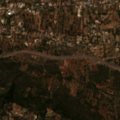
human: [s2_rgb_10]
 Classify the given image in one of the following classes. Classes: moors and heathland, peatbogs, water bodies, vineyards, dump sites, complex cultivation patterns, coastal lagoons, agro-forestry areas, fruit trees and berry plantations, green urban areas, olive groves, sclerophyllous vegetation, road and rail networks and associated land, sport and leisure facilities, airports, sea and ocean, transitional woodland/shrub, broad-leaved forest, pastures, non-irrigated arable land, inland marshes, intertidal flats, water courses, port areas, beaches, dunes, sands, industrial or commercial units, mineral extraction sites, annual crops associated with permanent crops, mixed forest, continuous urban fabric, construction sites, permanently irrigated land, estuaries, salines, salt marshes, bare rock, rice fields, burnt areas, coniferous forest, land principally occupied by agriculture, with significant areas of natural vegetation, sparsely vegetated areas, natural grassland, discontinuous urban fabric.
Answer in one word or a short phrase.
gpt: discontinuous urban fabric, olive groves, annual crops associated with permanent crops, sclerophyllous vegetation